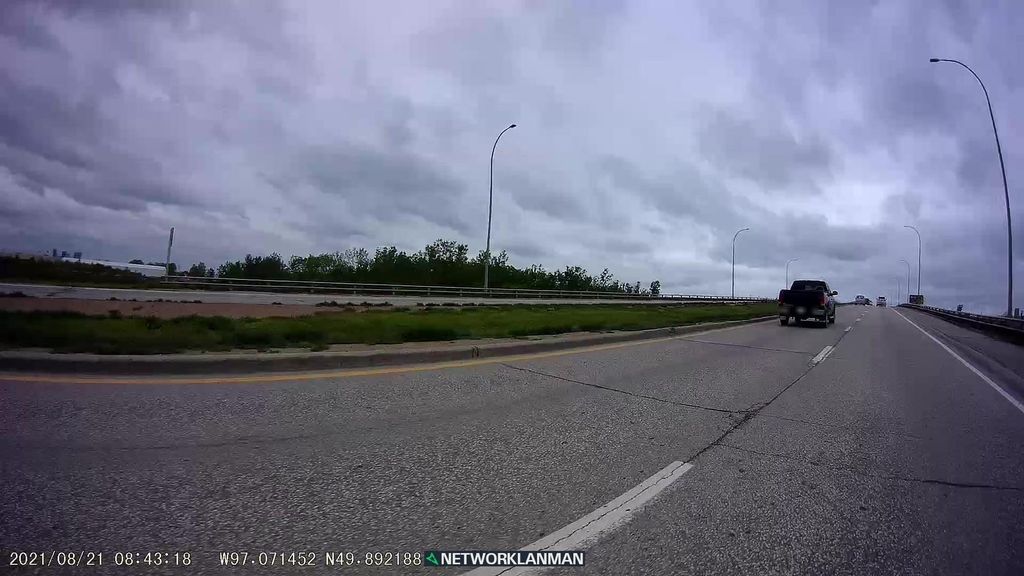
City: winnipeg